Question: Consider the following index.html :
'''
<!-- Product Inventory , 2014 -->
<!--
Inventory management tools are used in many different industries to keep track of products and their quantities.
In this project, we'll create a simplified version of these tools.
The basic requirements are as follows:
-Store product name, quantity, price, numeric ID and category.
-Search for products by price, ID or name.
-Quick overview of current inventory, including quantities of different products sorted by category.
-Updating the database dynamically as a product is 'checked out' or removed from the system.
-->
<%@ page language="java"
contentType="text/html; charset=windows-1256"
pageEncoding="windows-1256"
%>
<!DOCTYPE html PUBLIC "-//W3C//DTD HTML 4.01 Transitional//EN"
"http://www.w3.org/TR/html4/loose.dtd">
<html>
<head>
<title>Product Inventory Shop 2014</title>
<link rel="stylesheet"
href="./css/styles.css"
type="text/css"/>
<link rel="stylesheet"
href="./css/bar.css"
type="text/css"/>
</head>
<div id ="right" class="bar">
<a href="exitTheProgram">GET OUT!</a>
</div>
<body>
<table class="title">
<tr><th>Shop Inventory Program</th></tr>
</table>
<br/>
<fieldset>
<legend>
Welcome ! Please enter your Username and Password
</legend >
<form action="loginPage">
<strong>USERNAME</strong>: <input type="text" name="username"><br>
<strong>PASSWORD</strong> : <input type="password" name="password"><br>
<input type="submit" value="Login">
</form>
<form action="RegisterPage">
<strong> Or click here to <input type="button" value="Register"> </strong>
</form>
</fieldset>
<br/>
<br/>
<br/>
<br/>
<br/><br/><br/><br/><br/><br/>
</body></html>
'''
A preview :

How can I use a link instead of the Register box ?
Meaning , I want to have link (a hand that appears when the mouse is over the "Register" word) and forward it to some Servlet . (And yeah , I know it's pretty ugly , I'm working on it ... :))
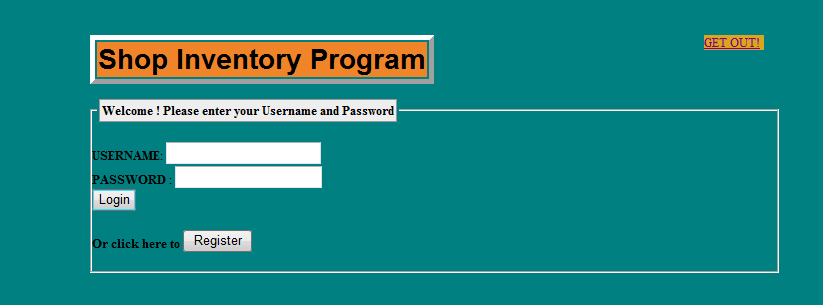
Answer: Use the following:
'''
<a href="putregisterlinkhere">Register</a>
'''
'a' means anchor. 'href' is the URL of the link; the destination. Replace 'putregisterlinkhere' with the URL of the register page